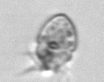
Label: Ciliophora